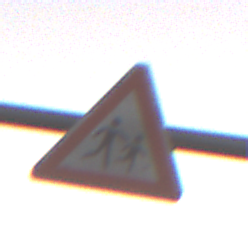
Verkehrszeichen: KinderLinks
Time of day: SunriseSunset
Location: Outdoor (Nature)
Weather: Clear
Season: NotSpecified
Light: Natural